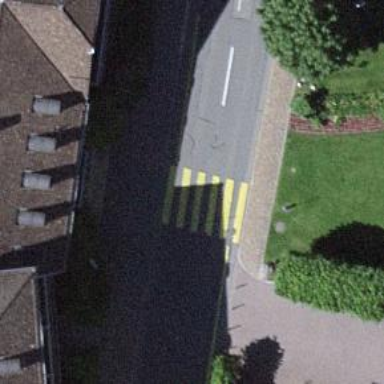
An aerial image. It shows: Marked zebra crossing on the road.